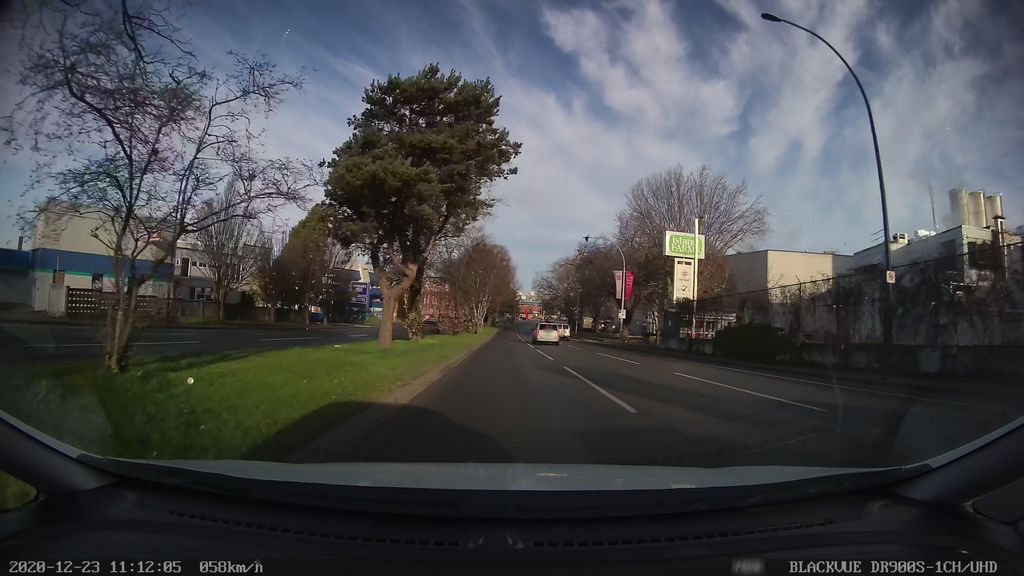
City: victoria